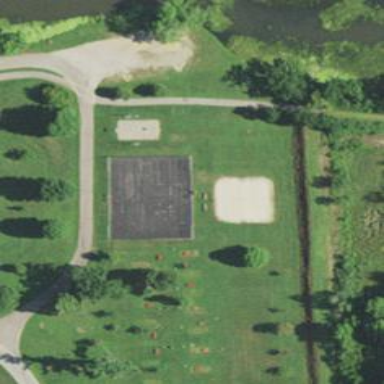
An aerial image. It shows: Volleyball pitch for leisure sports activities.